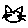
Label: cat